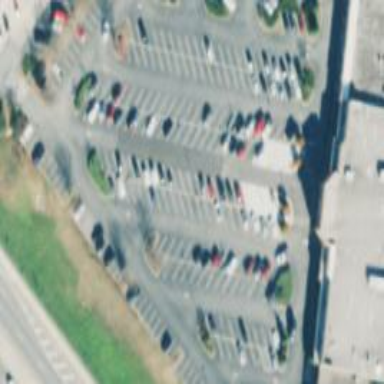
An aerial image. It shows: Parking area with surface.